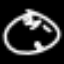
Label: clock